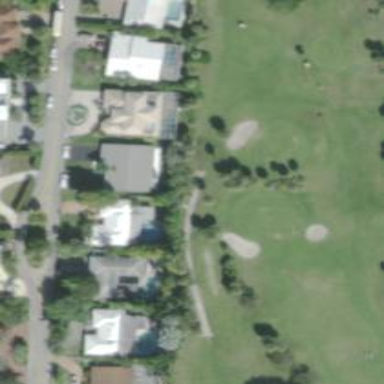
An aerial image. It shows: Path for golf carts.